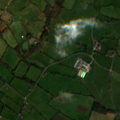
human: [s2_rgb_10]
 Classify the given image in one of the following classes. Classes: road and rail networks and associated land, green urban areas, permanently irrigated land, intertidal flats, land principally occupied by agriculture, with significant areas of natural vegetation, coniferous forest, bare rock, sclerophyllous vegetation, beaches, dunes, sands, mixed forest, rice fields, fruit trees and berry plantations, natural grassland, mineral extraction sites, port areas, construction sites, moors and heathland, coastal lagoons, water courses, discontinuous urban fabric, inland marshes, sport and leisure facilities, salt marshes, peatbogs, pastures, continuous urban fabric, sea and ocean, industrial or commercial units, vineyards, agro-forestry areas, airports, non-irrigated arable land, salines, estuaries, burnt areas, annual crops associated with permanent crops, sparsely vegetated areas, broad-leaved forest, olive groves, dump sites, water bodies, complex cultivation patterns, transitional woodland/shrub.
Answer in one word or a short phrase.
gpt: pastures